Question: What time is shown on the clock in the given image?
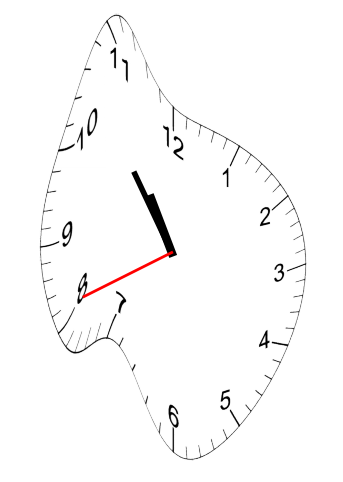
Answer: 10:53:41